Question: I'm trying to read data from excel file. My problem is when I finished reading it's always appear an dialog ask for save. How can I turn off it?

Here is my code:
'''
Missing missing = Missing.Value;
Excel.Application _app = new Excel.Application();
Excel.Workbook _workBook = _app.Workbooks.Open(e.Argument.ToString());
Excel.Worksheet _workSheet = _workBook.ActiveSheet;
Excel.Range _range = _workSheet.UsedRange;
BackgroundWorker bw = sender as BackgroundWorker;
for (int i = 0; i < _range.Rows.Count; i++) {
if (_workSheet.Cells[i + 2, 1].Value != null && _workSheet.Cells[i + 2, 2].Value != null)
{
inputList.Add(new infoInput(_workSheet.Cells[i + 2, 1].Value, _workSheet.Cells[i + 2, 1].Value));
}
bw.ReportProgress(((i + 1) * 100)/_workSheet.UsedRange.Rows.Count);
}
_workBook.Close();
System.Runtime.InteropServices.Marshal.ReleaseComObject(_workBook);
_app.DisplayAlerts = false;
_app.Quit();
'''
P/S Sorry for my English! Thanks in advance.
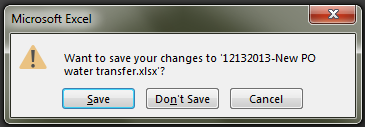
Answer: You should set the 'DisplayAlerts' property to FALSE to prevent this message when you call '.Quit()' method.
'''
_app.DisplayAlerts = false;
_app.Quit();
'''
<URL>:
> If unsaved workbooks are open when you use this method, Microsoft
Excel displays a dialog box asking whether you want to save the
changes. You can prevent this by saving all workbooks before using the
Quit method or by setting the DisplayAlerts property to False. When
this property is False, Microsoft Excel doesn't display the dialog box
when you quit with unsaved workbooks; it quits without saving them.